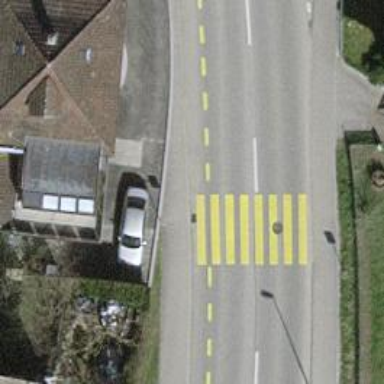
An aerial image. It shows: Zebra crossing on the road.